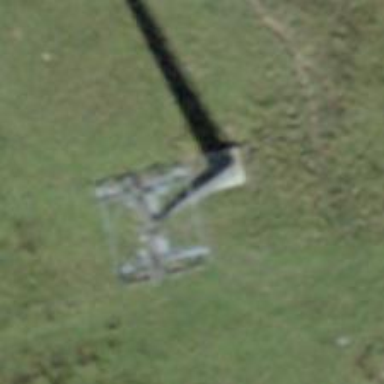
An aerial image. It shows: Pylon for aerialway.